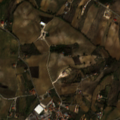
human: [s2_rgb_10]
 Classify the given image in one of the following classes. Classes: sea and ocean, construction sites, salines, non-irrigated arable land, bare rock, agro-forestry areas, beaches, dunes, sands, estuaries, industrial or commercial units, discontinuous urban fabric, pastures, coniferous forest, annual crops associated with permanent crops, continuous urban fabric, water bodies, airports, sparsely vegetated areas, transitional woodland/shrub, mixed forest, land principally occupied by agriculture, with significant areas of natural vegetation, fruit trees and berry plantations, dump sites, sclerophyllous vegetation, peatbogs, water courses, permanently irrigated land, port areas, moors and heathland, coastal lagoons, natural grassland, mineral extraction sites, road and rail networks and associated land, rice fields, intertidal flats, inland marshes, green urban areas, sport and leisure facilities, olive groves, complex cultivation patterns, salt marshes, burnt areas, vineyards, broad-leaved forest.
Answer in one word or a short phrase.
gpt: discontinuous urban fabric, complex cultivation patterns